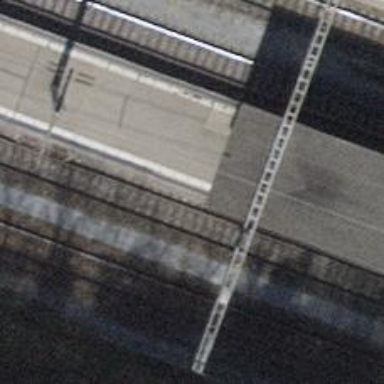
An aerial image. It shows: Platform edge at railway station.